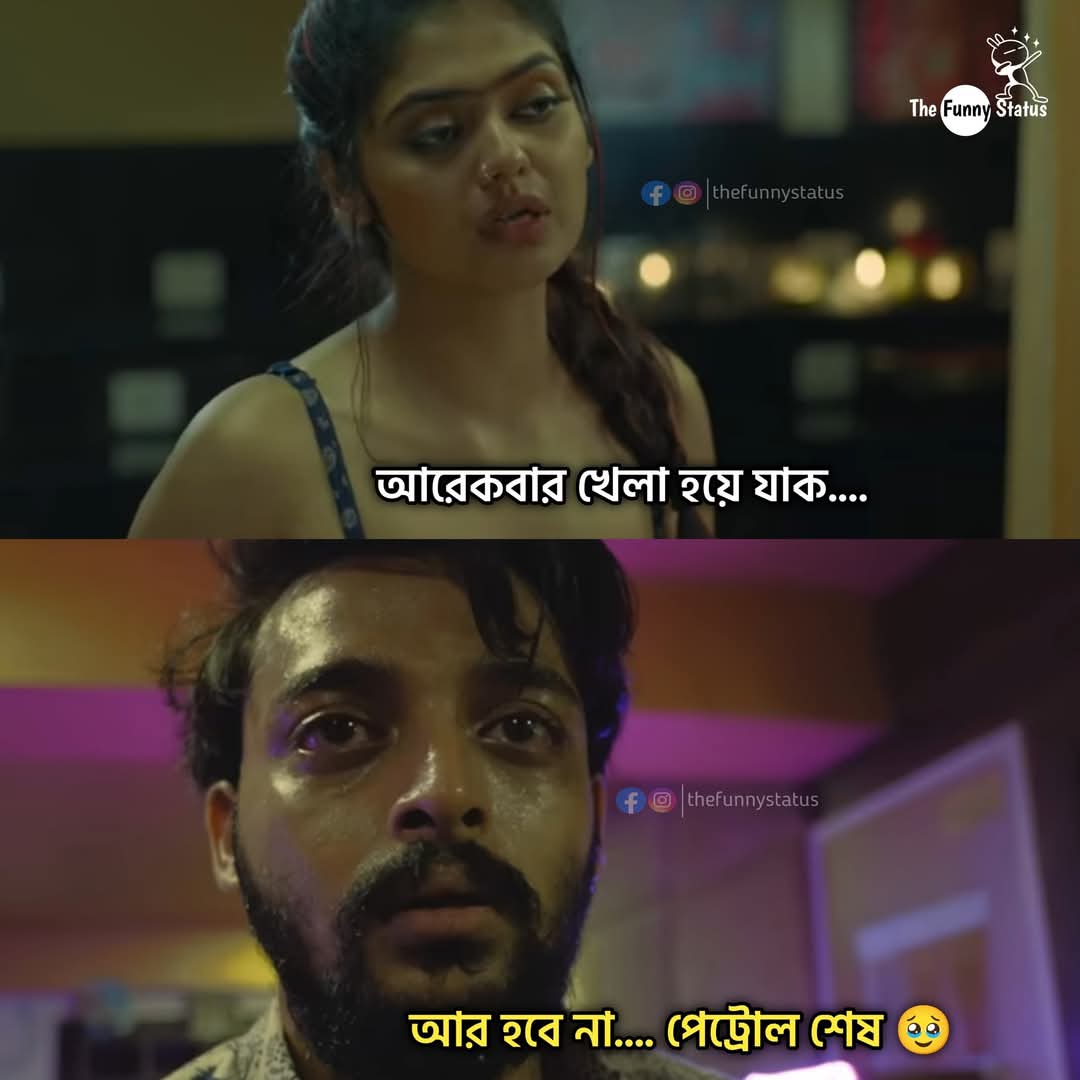
Text: আরেকবার খেলা হয়ে যাক....
আর হবে না.... পেট্রোল শেষ
Label: Non Hate